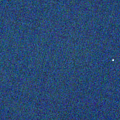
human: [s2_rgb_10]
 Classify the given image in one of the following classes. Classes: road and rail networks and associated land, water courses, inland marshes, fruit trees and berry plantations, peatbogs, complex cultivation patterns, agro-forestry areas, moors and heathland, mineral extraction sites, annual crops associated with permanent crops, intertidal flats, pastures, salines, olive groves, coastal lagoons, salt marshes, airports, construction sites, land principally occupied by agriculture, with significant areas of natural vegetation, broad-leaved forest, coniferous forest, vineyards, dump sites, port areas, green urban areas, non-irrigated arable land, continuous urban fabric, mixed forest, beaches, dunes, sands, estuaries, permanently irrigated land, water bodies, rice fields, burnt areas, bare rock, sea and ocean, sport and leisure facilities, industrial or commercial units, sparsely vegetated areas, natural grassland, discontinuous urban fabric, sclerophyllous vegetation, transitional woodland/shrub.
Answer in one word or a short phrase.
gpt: water bodies